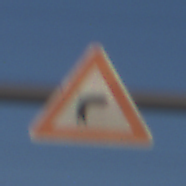
Verkehrszeichen: KurveRechts
Umgebung: Outdoor, Nature
Tageszeit: Dawn
Wetter: Clear
Licht: Natural
Jahreszeit: NotSpecified
Kontrast: LowContrast